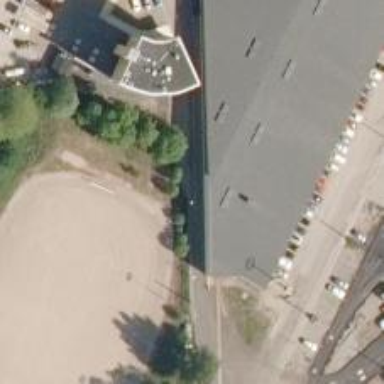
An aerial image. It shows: Tram railway yard with electrified contact line.